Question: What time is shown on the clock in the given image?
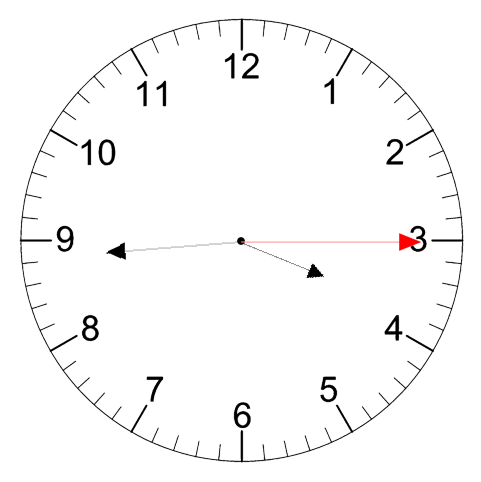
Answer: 03:44:15